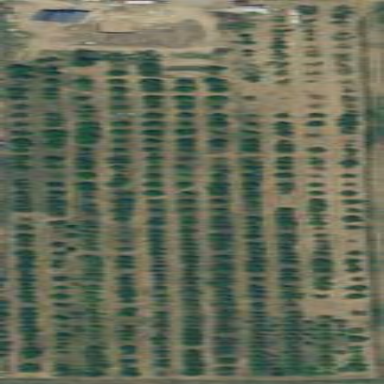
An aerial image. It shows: Orchard.